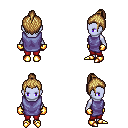
a pixel art fantasy rpg character, female body template, dark elf, purple skin, chain tabard jacket, red pants, blonde short topknot hairstyle, gold gloves, gold boots, four views (front, back, left, right), 2x2 character sprite sheet, small pixel art, hard edges, no anti-aliasing